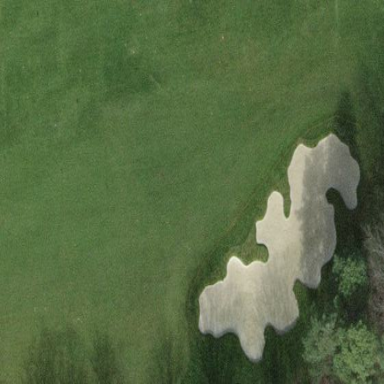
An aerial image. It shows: Golf bunker filled with natural sand.